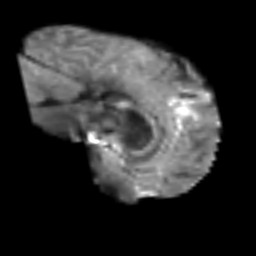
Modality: T2w
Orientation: sagittal
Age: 50
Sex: male
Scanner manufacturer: siemens
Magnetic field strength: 3 T
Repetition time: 6.1 s
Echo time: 0.101 s